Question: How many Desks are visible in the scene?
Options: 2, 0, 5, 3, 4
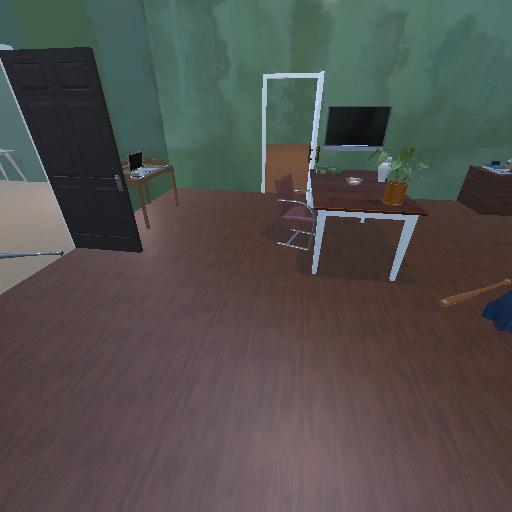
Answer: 2